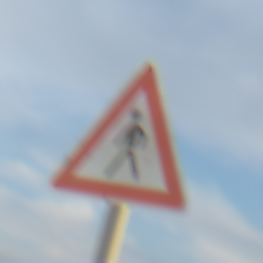
Verkehrszeichen: FussgaengerRechts
Umgebung: Outdoor, Nature
Tageszeit: SunriseSunset
Wetter: PartlyCloudy
Licht: Natural
Jahreszeit: NotSpecified
Kontrast: MediumContrast